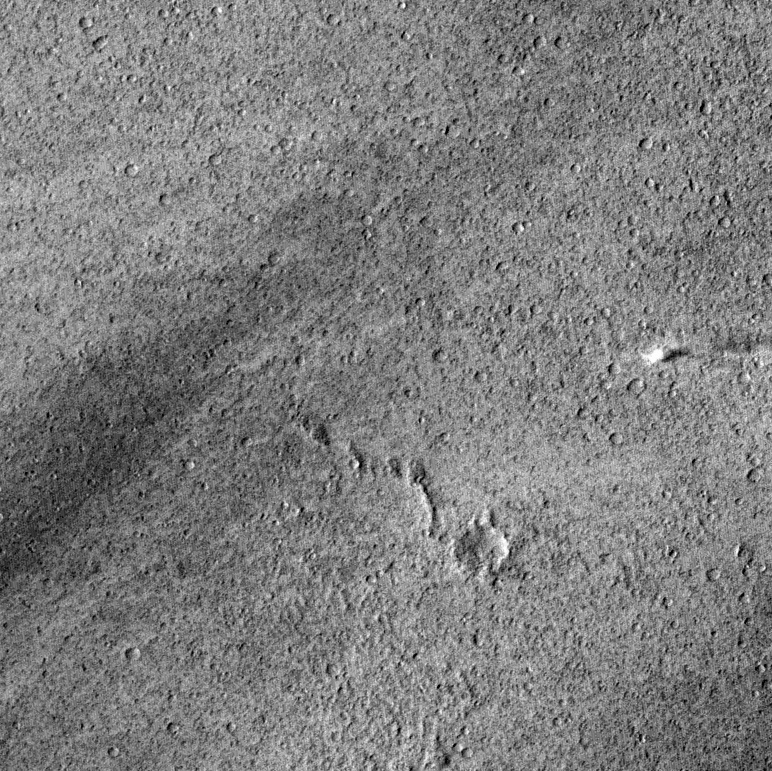
Label: dustdevil